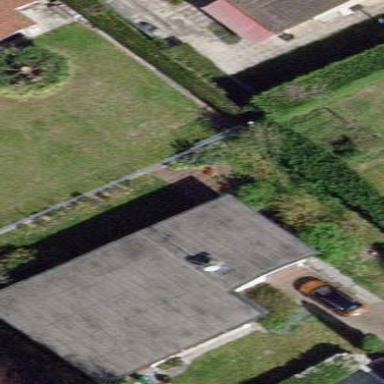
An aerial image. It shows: House with skillion roof shape.